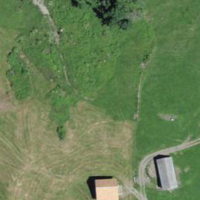
EUNIS habitat code: 44
Species observed at this site:
Roeseliana roeselii